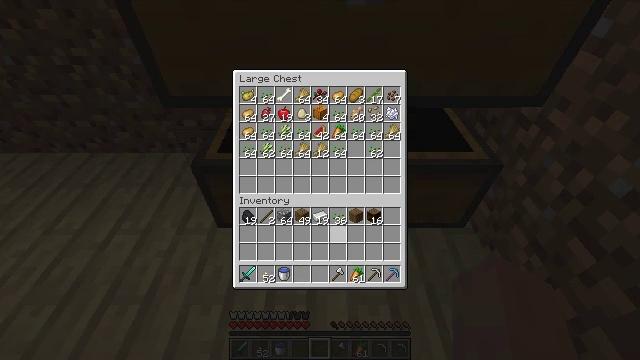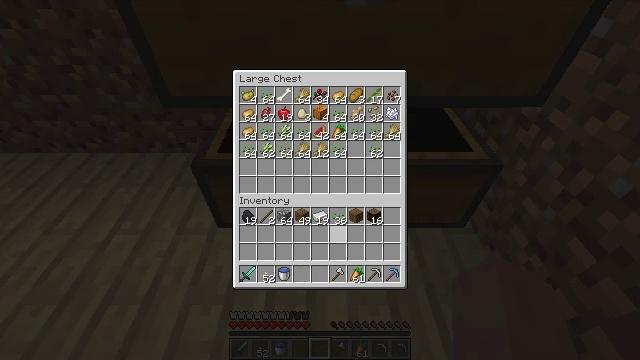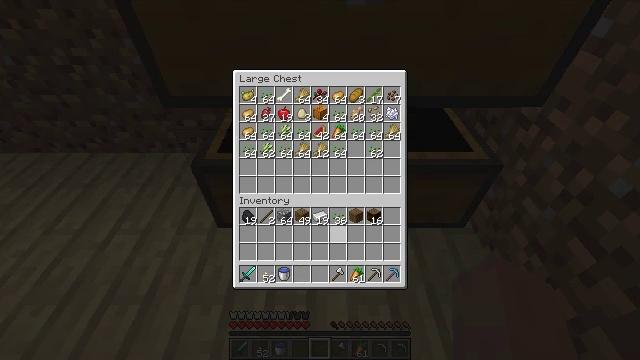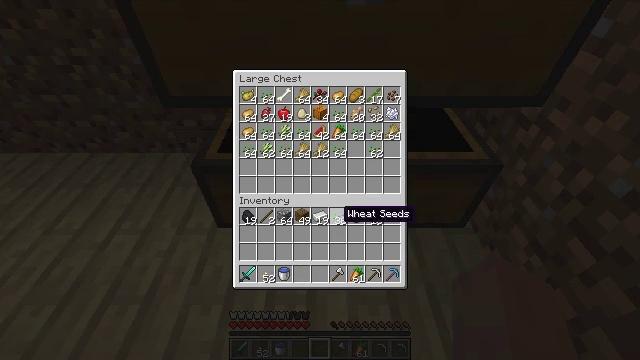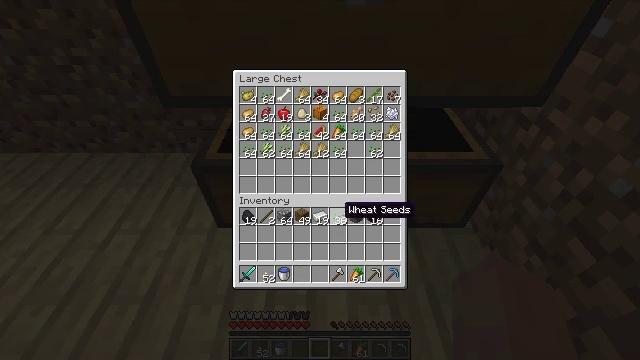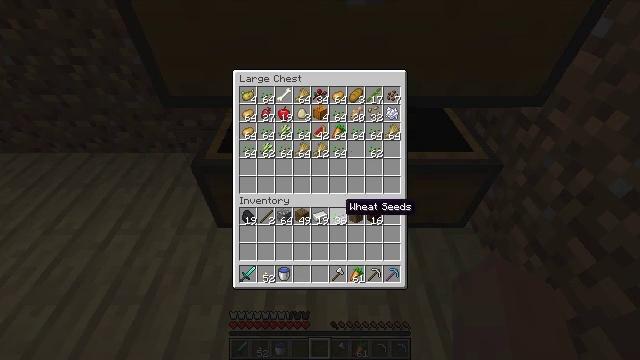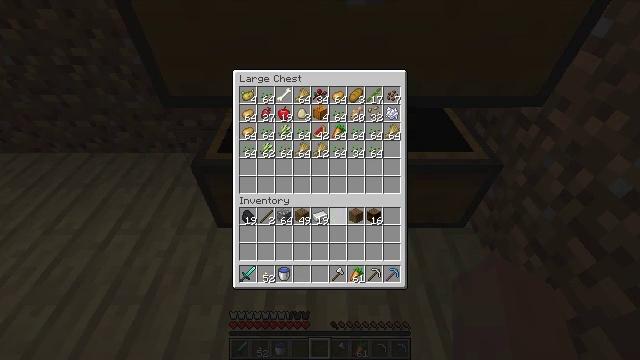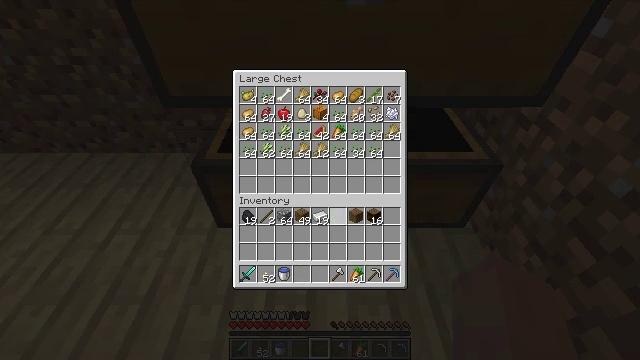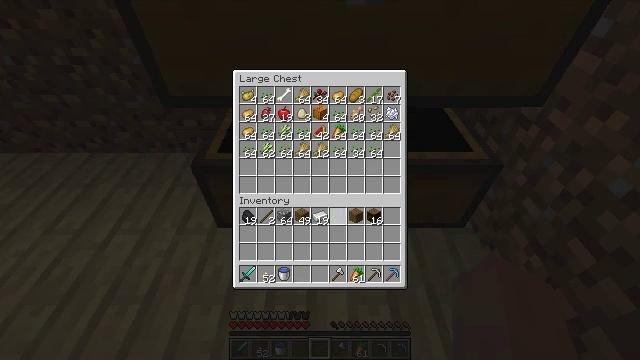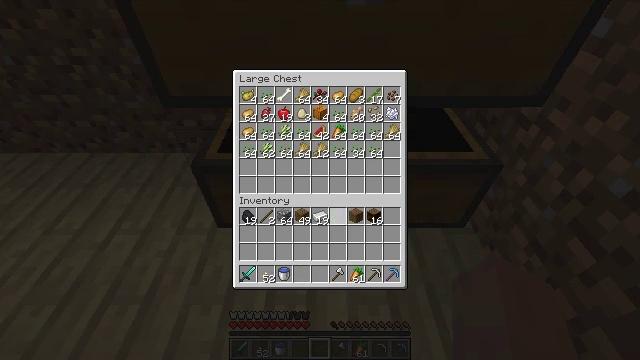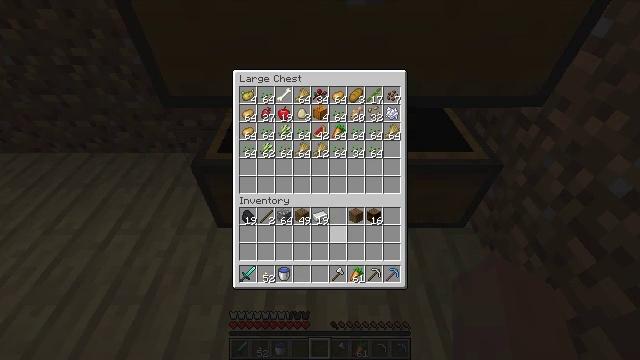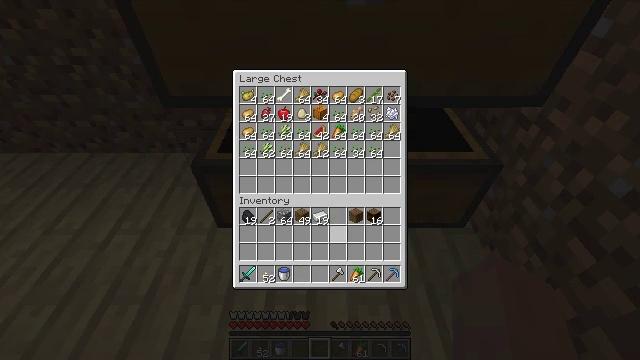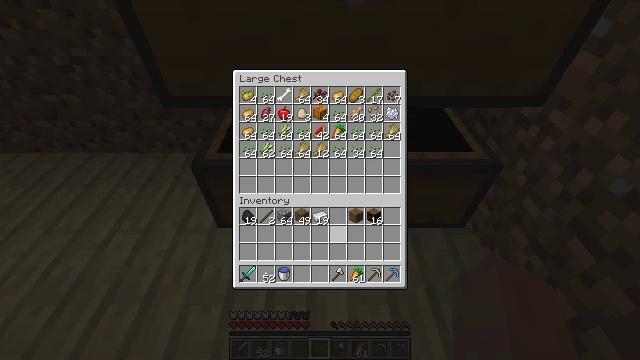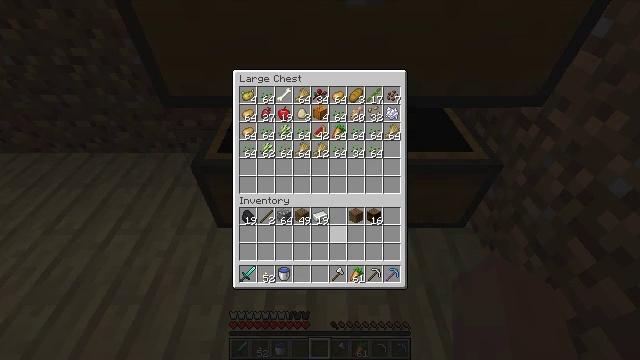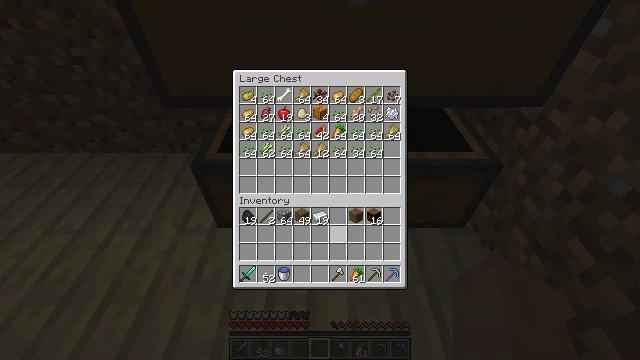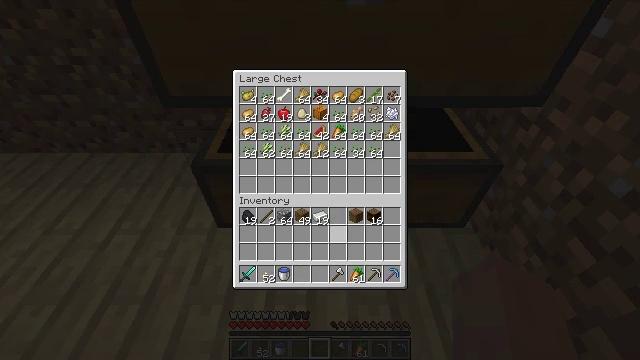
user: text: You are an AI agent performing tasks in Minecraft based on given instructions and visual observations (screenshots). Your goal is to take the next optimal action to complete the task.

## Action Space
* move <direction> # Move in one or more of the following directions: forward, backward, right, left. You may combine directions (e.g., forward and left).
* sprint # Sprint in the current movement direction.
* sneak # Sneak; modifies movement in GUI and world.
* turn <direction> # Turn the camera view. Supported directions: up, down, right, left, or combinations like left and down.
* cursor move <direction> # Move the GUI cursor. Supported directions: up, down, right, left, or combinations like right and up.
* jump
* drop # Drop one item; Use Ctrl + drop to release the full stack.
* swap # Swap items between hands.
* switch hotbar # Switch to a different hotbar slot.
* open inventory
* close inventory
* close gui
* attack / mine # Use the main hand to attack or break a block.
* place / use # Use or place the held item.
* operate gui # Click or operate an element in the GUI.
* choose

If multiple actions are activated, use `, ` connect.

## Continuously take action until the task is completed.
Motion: motion action
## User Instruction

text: Put a potato in the furnace to craft a baked potato.
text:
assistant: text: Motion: sneak
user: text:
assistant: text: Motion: sneak
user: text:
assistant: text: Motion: sneak
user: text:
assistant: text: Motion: sneak
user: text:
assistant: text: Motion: sneak
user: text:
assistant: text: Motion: sneak, operate gui
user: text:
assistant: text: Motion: sneak, operate gui
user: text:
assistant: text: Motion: sneak
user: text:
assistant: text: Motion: sneak, cursor move down
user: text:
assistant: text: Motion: sneak
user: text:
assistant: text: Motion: sneak
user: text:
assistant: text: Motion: sneak
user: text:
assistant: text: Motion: sneak
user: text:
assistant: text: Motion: sneak
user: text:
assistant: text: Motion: sneak
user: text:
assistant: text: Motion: no_op
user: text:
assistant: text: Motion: no_op
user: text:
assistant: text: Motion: no_op
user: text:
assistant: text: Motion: no_op
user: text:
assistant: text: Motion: turn right, close gui
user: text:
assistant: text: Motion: turn right and up, open inventory
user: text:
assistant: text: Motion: turn right and up, open inventory
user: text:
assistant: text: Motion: turn right and up
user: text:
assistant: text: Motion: turn right
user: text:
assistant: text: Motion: no_op
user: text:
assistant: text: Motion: no_op
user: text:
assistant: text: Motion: no_op
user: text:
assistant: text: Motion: move forward
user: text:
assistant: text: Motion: move forward, turn right
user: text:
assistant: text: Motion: move forward, turn right